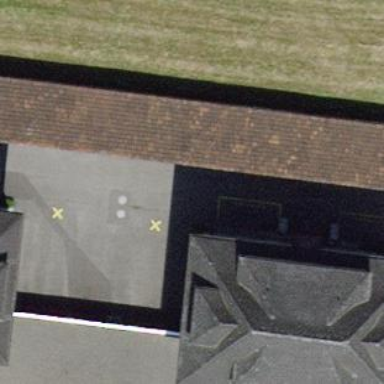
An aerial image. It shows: Apartment building with hipped roof.